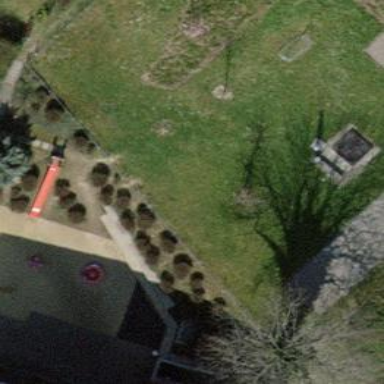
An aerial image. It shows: Playground featuring trampoline.